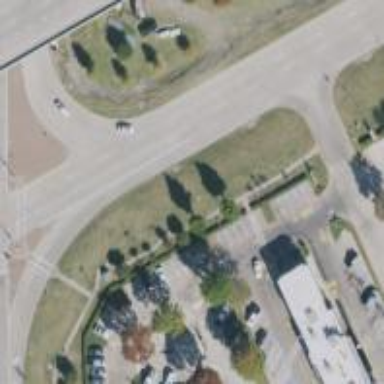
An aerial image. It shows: Secondary road with frontage road alongside.